Current action and preconditions to check: trajectory_clear

Your task: For each precondition in the list above, predict whether it will hold at this action.

Consider the current scene as observed from the mobile robot's camera, and analyze the predicted future states of all dynamic agents (e.g., people, animals, vehicles, or any moving entities) within the NEXT SECOND.

IMPORTANT: Only answer "very likely" if you are absolutely certain—based on strong, clear evidence—that a dynamic agent will violate the precondition in the predicted future state. Do NOT answer "very likely" for unlikely, ambiguous, or low-probability risks.

Ask yourself for each precondition: Is there a high probability, with clear and convincing evidence, that the predicted future states of any dynamic agent will interfere with the predicted future state of the currently executing action within the NEXT SECOND, causing that precondition to fail?

Assess the risk level based on these predictions. Use "likely" or "very likely" if motions create a clear risk of interference.

Use "neutral" or "improbable" if agents are nearby but their predicted paths are clearly diverging or non-conflicting.

Failure Risk Categories: "very improbable", "improbable", "neutral", "likely", "very likely"

Answer Format: Output ONLY the probability_of_failure value from these categories: "very improbable", "improbable", "neutral", "likely", "very likely"

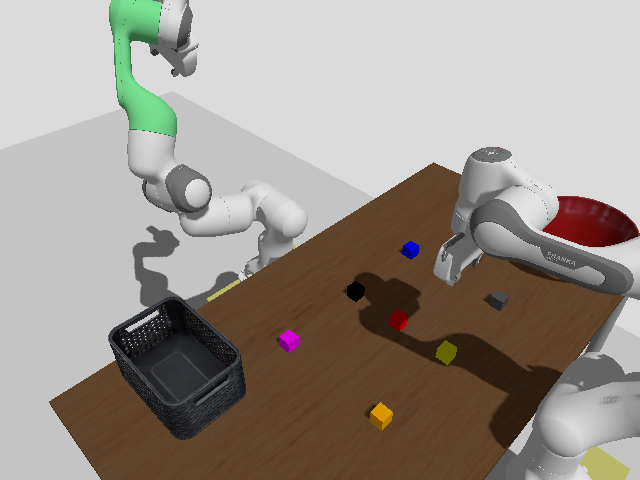

Answer: very improbable